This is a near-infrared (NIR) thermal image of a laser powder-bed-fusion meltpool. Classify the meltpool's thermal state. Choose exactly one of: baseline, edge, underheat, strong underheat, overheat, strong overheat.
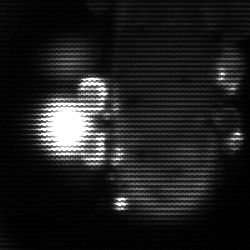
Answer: strong underheat